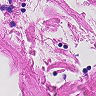
Metastatic tissue present: no